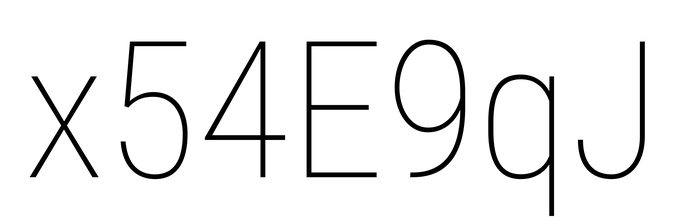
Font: Roboto_Condensed_Thin